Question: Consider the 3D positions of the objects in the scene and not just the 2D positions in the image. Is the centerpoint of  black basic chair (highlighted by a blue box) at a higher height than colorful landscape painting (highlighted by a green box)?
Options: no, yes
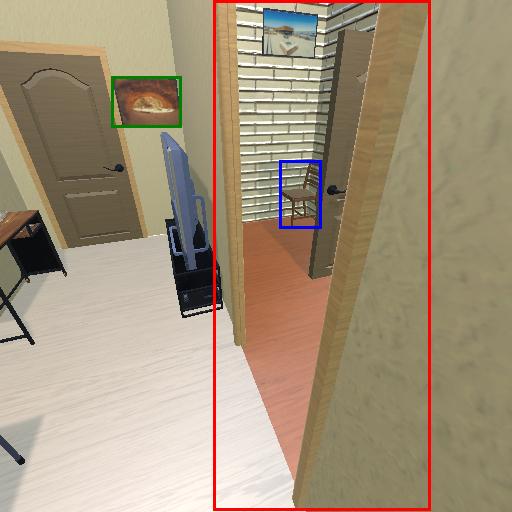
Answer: no